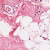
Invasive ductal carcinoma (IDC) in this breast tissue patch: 0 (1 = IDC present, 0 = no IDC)